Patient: sex F, age 60
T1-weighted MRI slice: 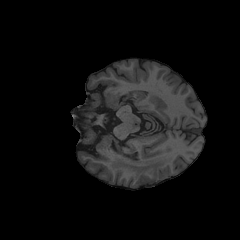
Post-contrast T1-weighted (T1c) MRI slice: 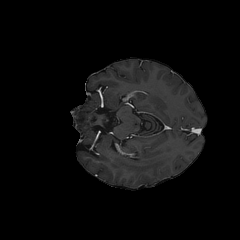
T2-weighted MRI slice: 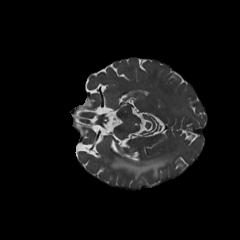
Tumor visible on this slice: yes
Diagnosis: Glioblastoma, IDH-wildtype
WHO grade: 4